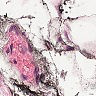
Metastatic tissue present: no